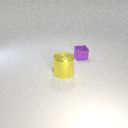
small purple metal cube to the right of large yellow metal cylinder